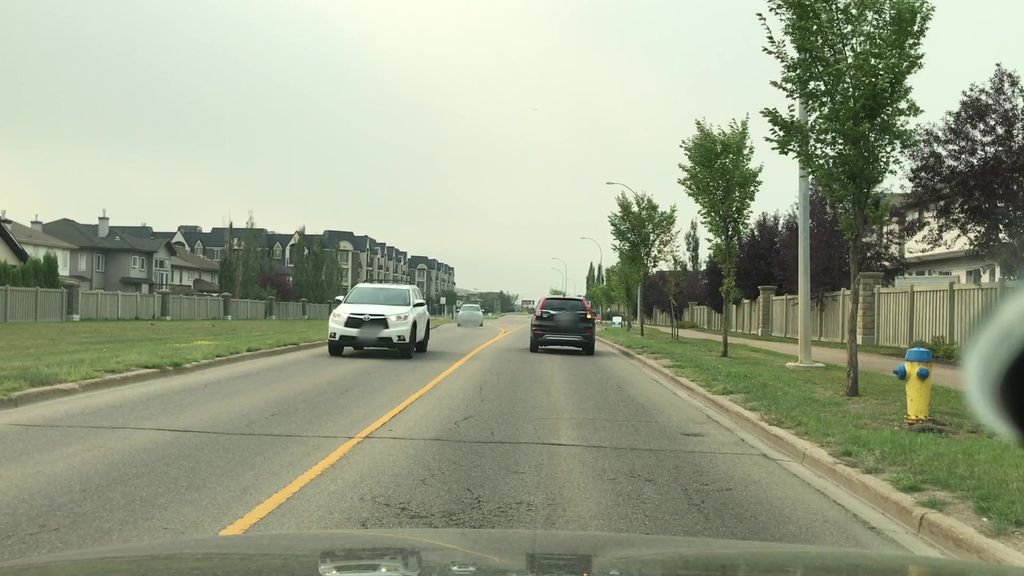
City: edmonton